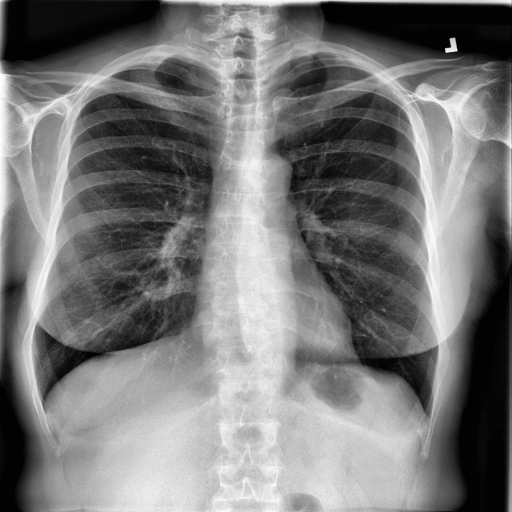
Finding: NORMAL